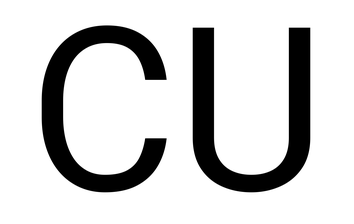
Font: Roboto_Regular